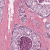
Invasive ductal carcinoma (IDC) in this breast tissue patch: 0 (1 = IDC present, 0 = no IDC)